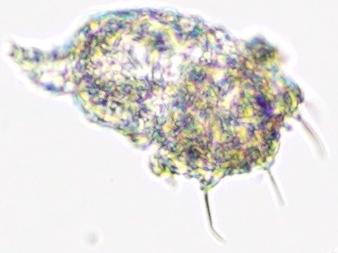
Label: Zooplankton